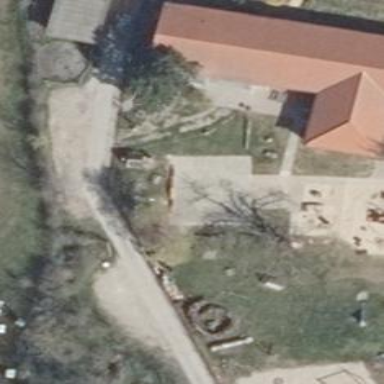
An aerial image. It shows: Kindergarten.